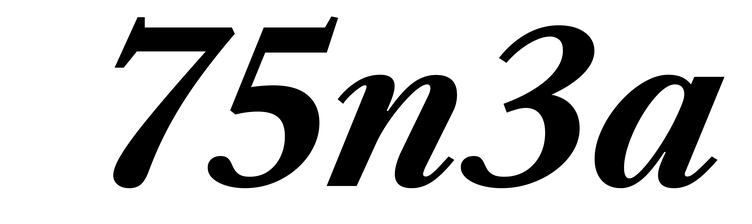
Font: LibreCaslonText-Italic_Bold_Italic